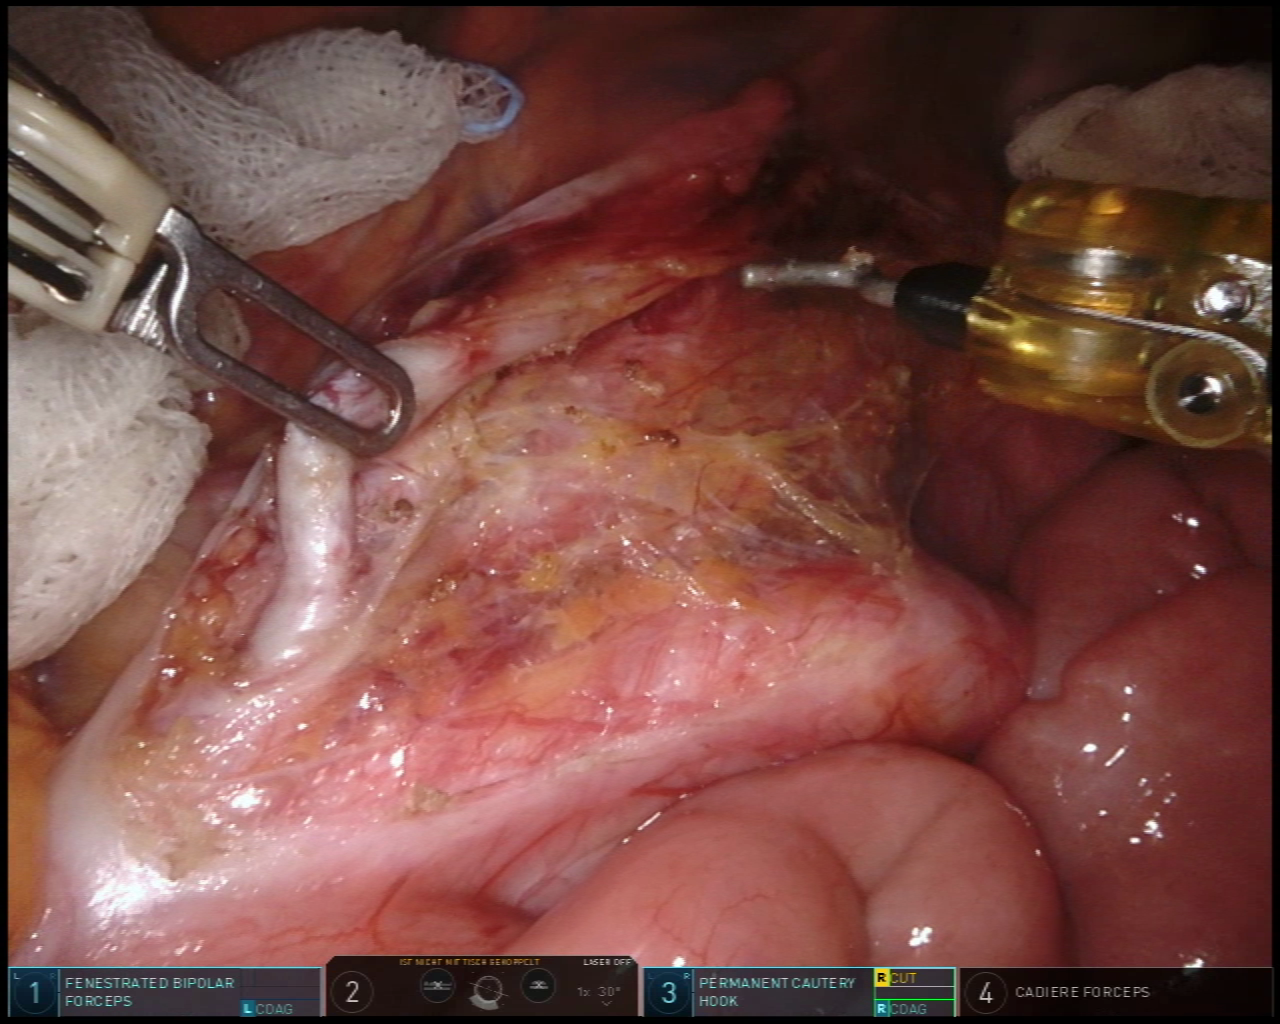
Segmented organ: inferior_mesenteric_artery
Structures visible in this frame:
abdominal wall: no
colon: no
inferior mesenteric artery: yes
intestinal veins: no
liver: no
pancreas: no
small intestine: yes
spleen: no
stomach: no
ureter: no
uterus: no
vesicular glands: no